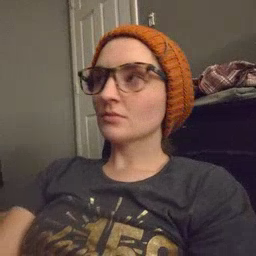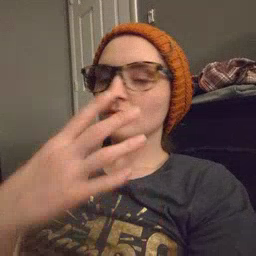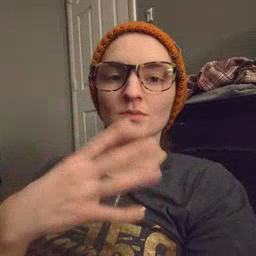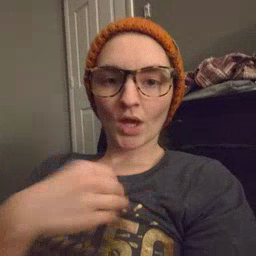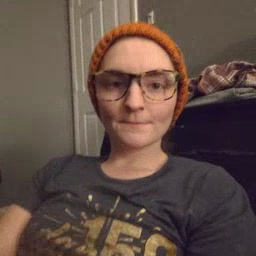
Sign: white